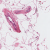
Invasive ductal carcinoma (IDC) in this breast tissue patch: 0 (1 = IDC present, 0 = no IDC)